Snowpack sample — Loveland Pass, Silver Plume, Colorado, USA (2/11/26, 12:00 PM MST)
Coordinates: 39.663, -105.886
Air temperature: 35 °F
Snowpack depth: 82 cm
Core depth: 30 cm
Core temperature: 28.4 °F
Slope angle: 13°, slope face: 12°
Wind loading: high
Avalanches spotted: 1
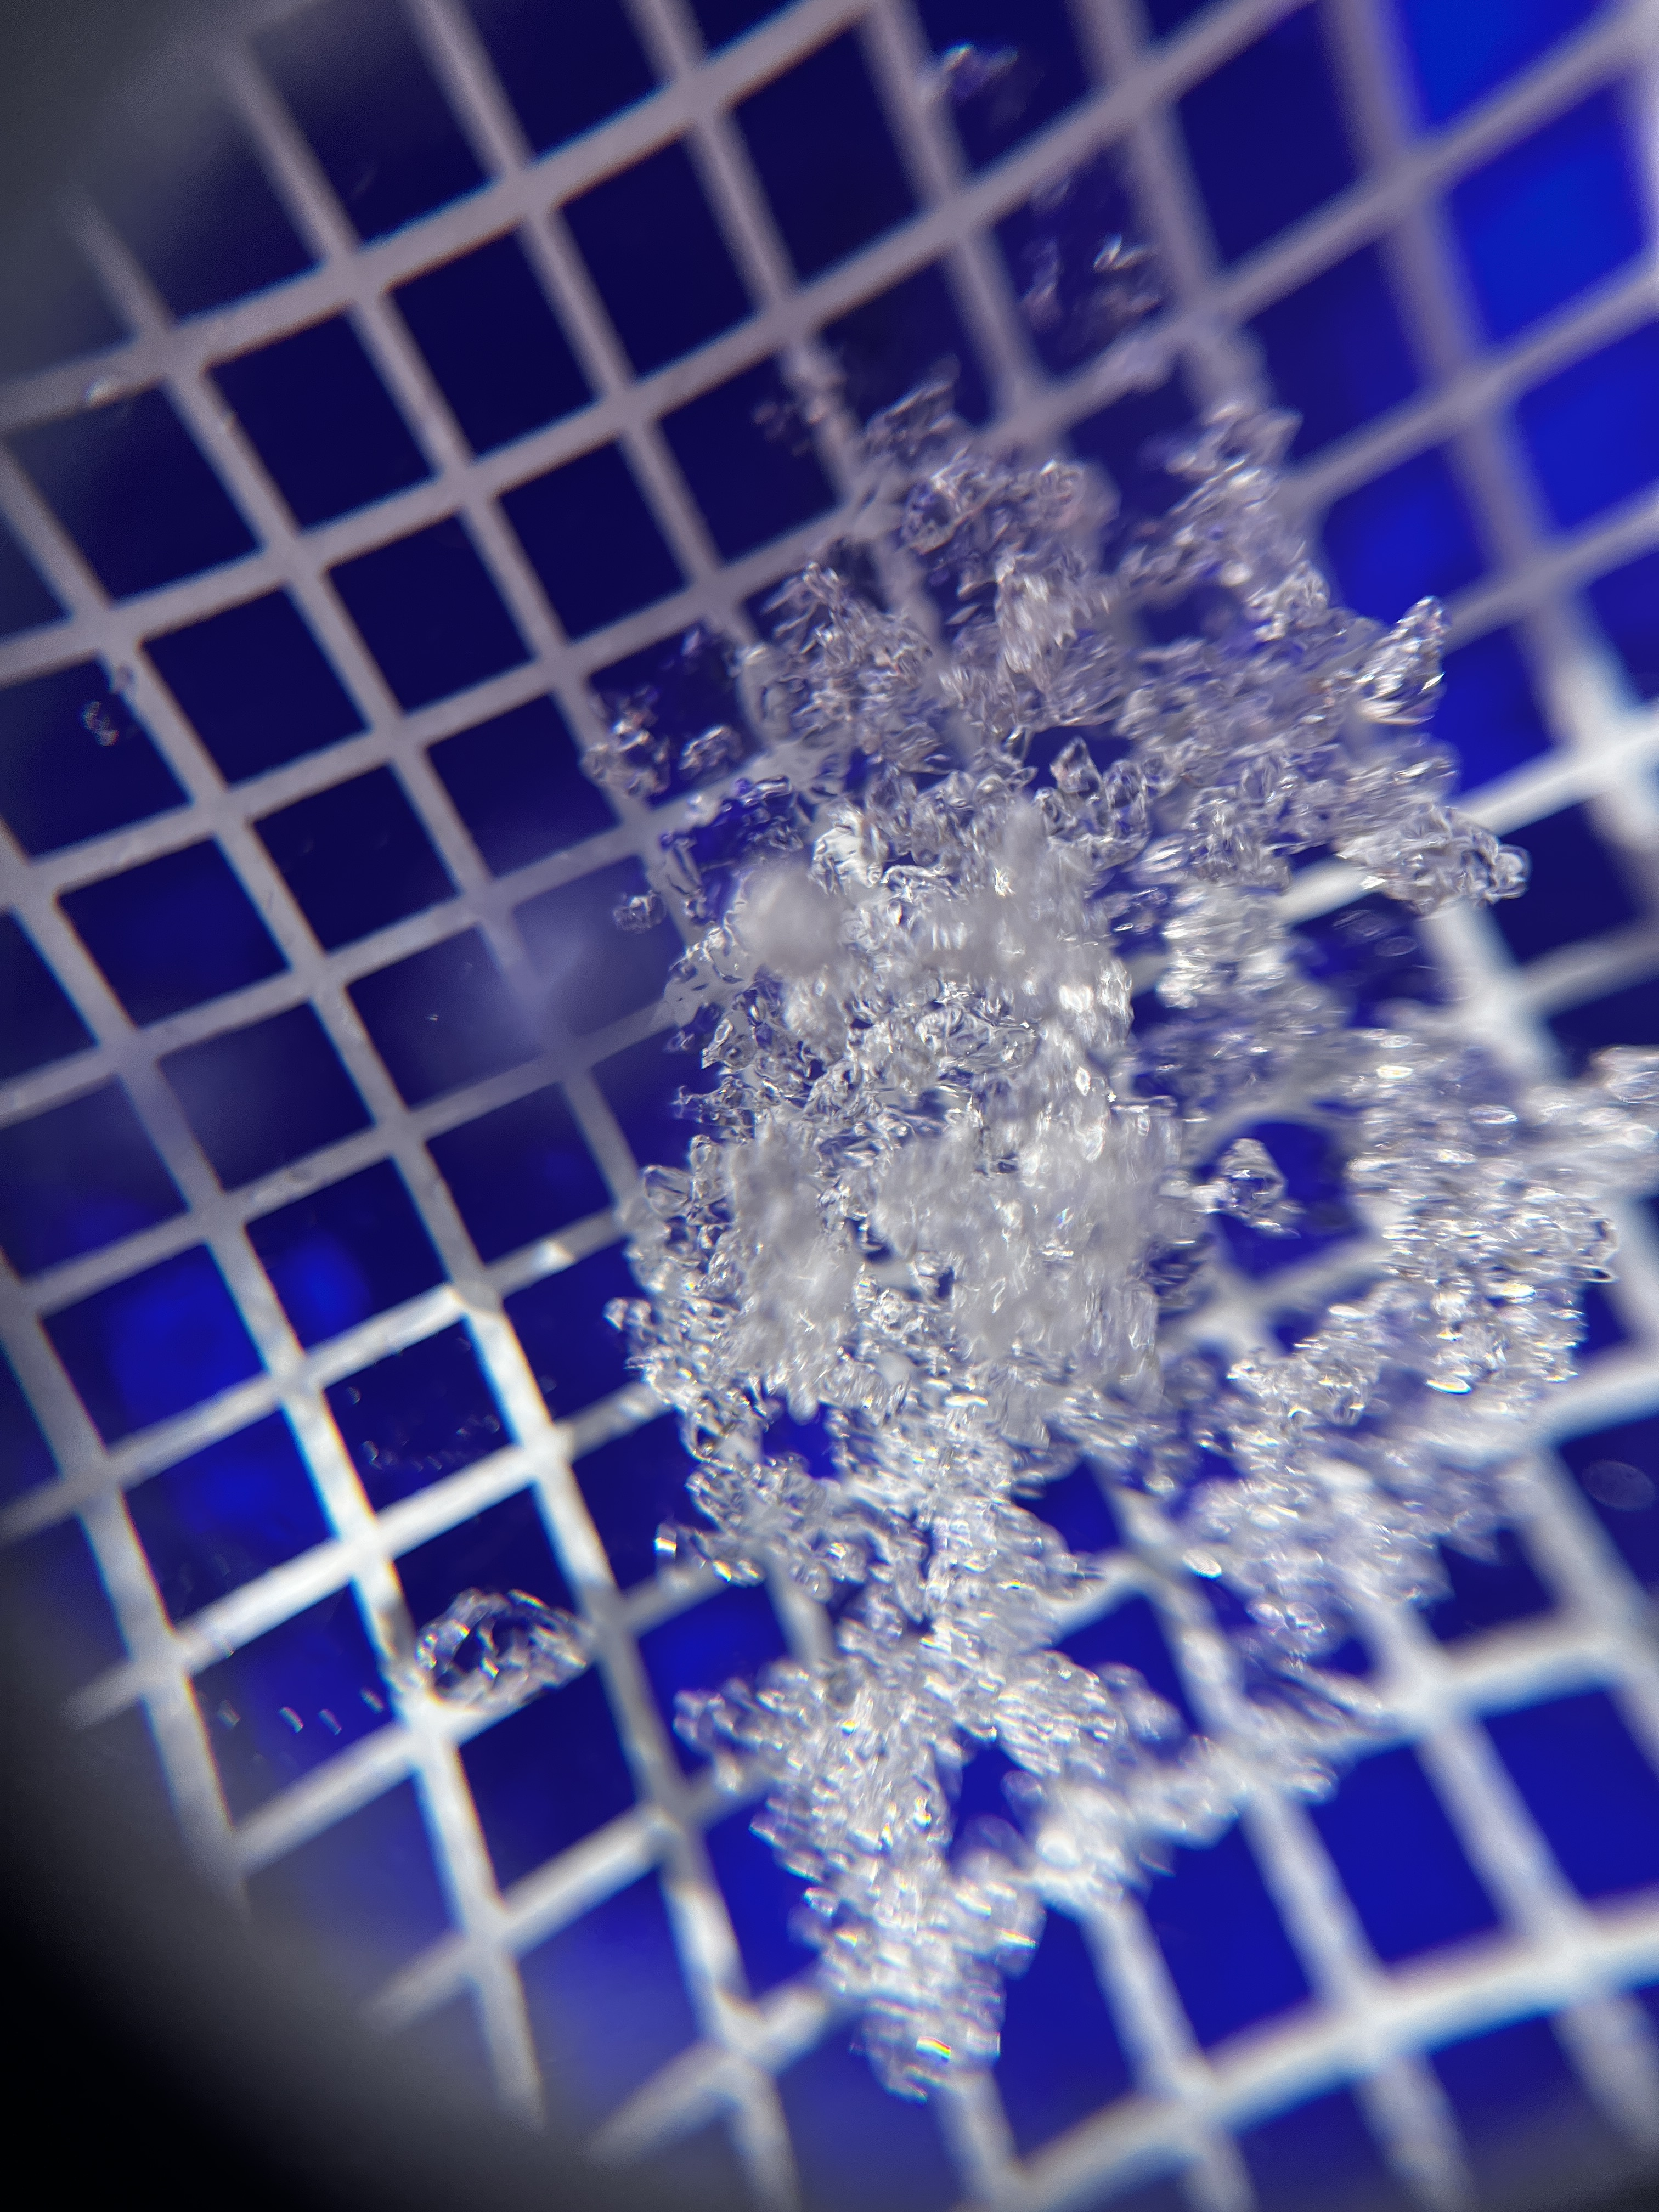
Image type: magnified_profile
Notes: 1 small avalanche spotted on the north side of the bowl, lots of wind loading